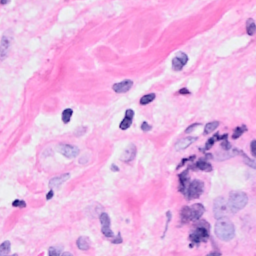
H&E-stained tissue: Breast